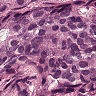
Metastatic tissue present: yes